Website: walmart
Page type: payment
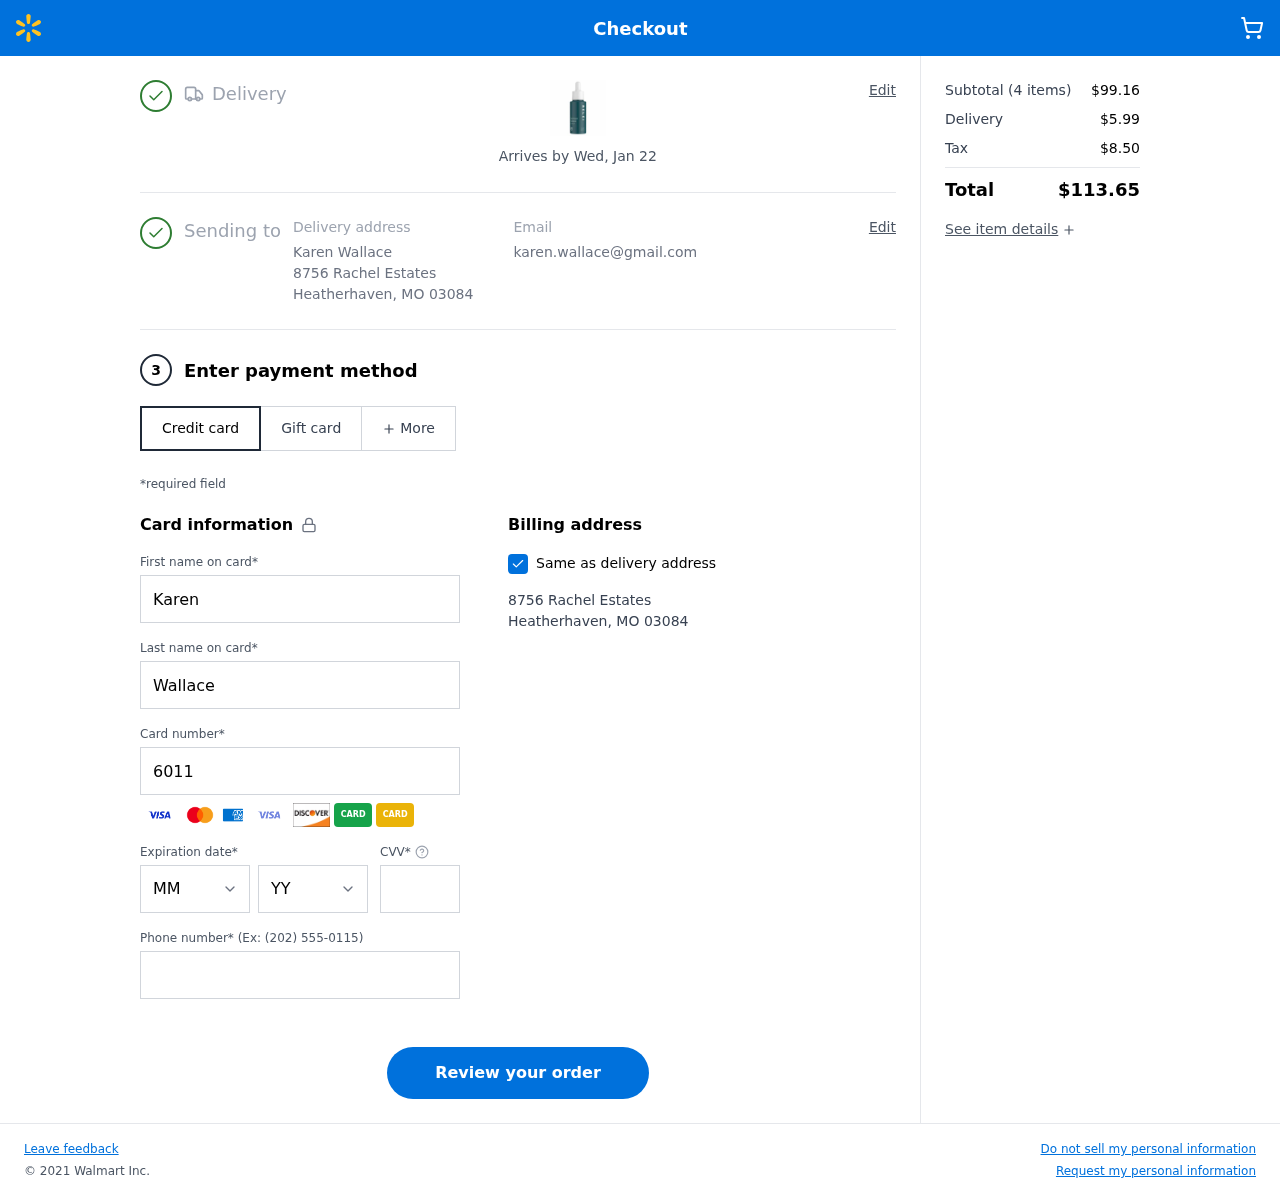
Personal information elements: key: PII_CARD_CVV
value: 749
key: PII_CARD_EXPIRY_MONTH
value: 02
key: PII_CARD_EXPIRY_YEAR
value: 26
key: PII_CARD_NUMBER
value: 6011 0550 5044 9253
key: PII_CITY
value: Heatherhaven
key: PII_EMAIL
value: karen.wallace@gmail.com
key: PII_FIRSTNAME
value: Karen
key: PII_FULLNAME
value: Karen Wallace
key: PII_LASTNAME
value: Wallace
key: PII_PHONE
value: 2894050250
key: PII_POSTCODE
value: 03084
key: PII_STATE_ABBR
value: MO
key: PII_STREET
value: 8756 Rachel Estates
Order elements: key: ORDER_DELIVERY_DATE
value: Arrives by Wed, Jan 22
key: ORDER_NUM_ITEMS
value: (4 items)
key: ORDER_SUBTOTAL
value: $99.16
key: ORDER_SHIPPING_COST
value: $5.99
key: ORDER_TAX
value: $8.50
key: ORDER_TOTAL
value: $113.65